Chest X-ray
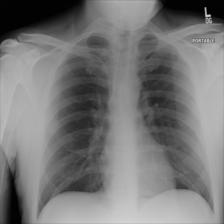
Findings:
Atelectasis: negative
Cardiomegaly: negative
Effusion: negative
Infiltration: negative
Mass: negative
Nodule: negative
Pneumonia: negative
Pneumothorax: negative
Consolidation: negative
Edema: negative
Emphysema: negative
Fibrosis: negative
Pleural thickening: negative
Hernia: negative